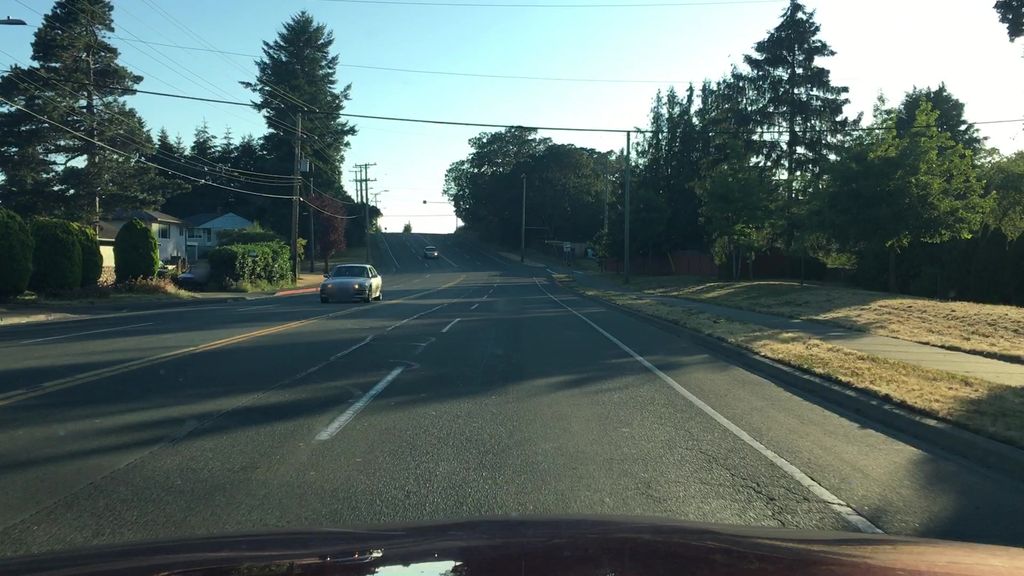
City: victoria